Question: Count the number of objects in the diagram.
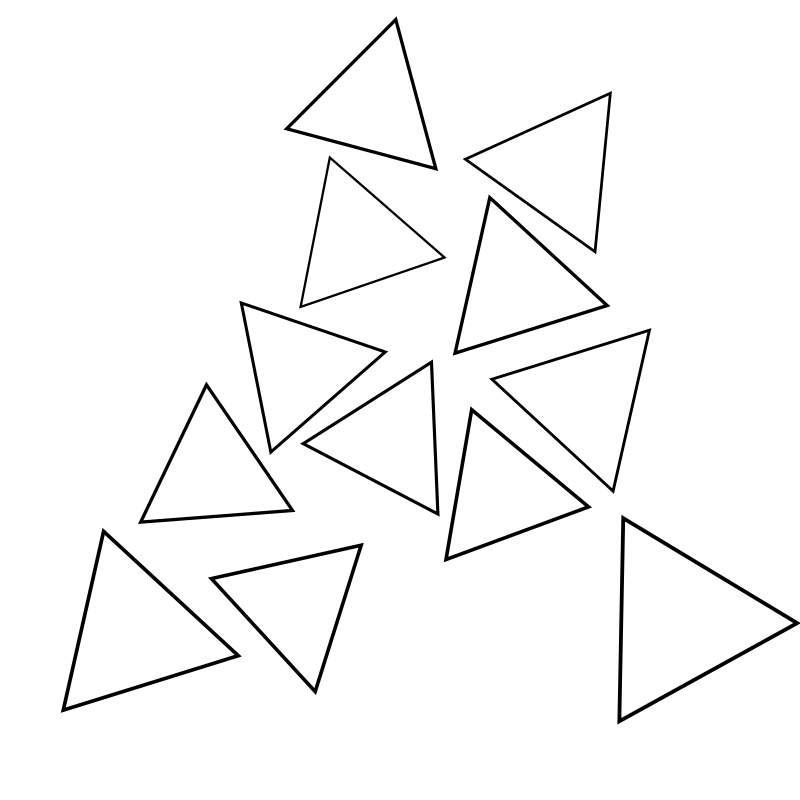
Answer: 12